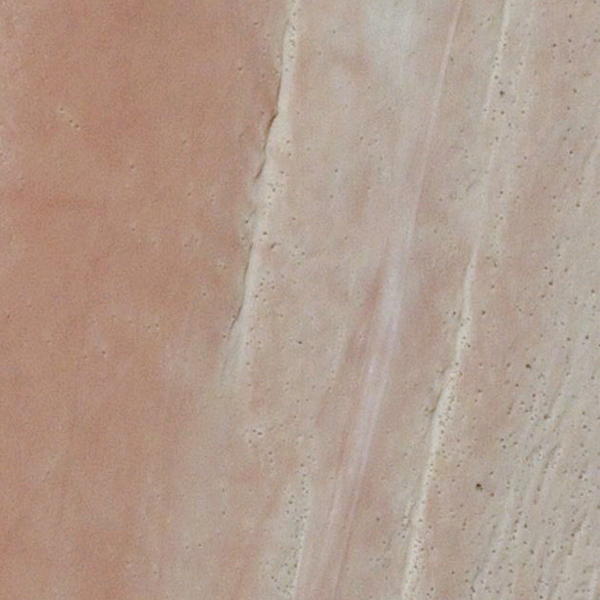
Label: Desert